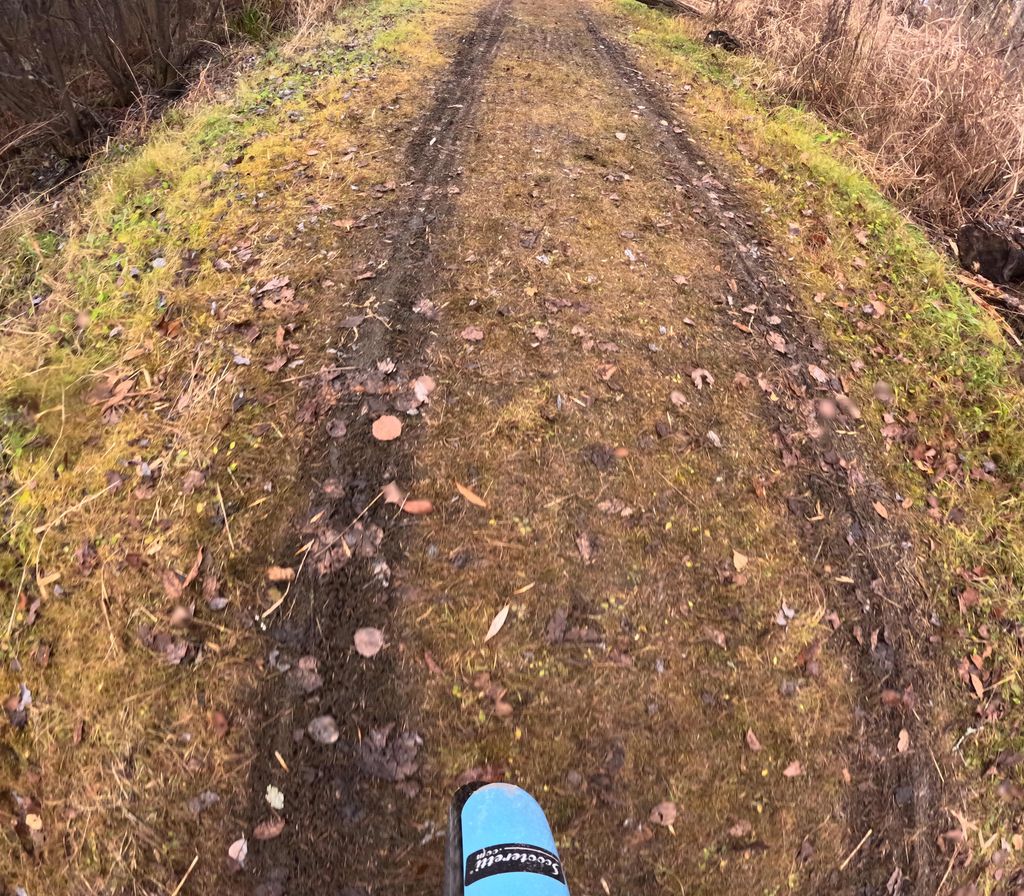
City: ottawa-gatineau